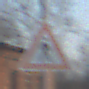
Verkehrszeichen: FussgaengerLinks
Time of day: SunriseSunset
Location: Outdoor (Suburban)
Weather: PartlyCloudy
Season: Winter
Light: Natural